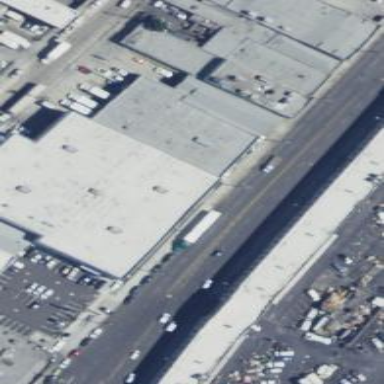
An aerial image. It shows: Industrial building.